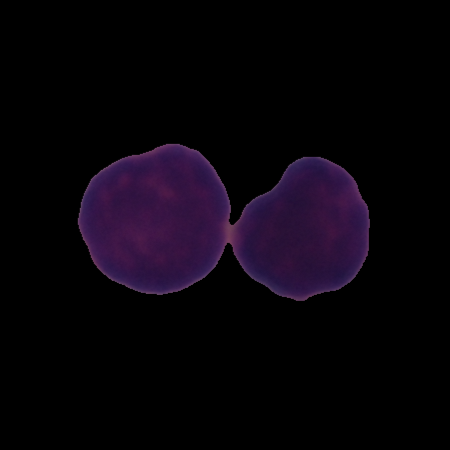
Label: healthy